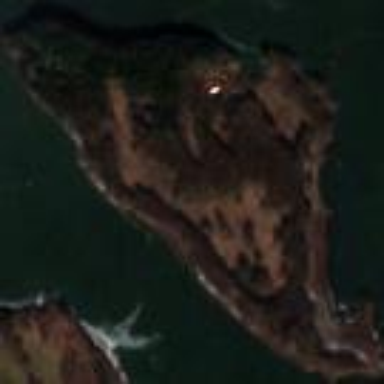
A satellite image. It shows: Islet.